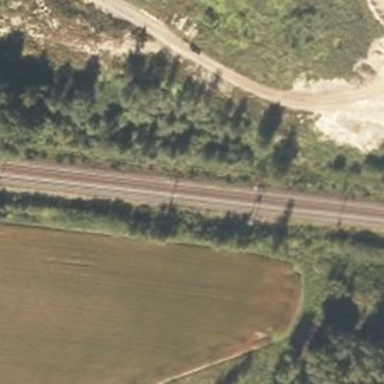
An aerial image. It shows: Railway with continuous electrified contact line.